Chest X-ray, PA view. Patient: 52 years old, sex F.
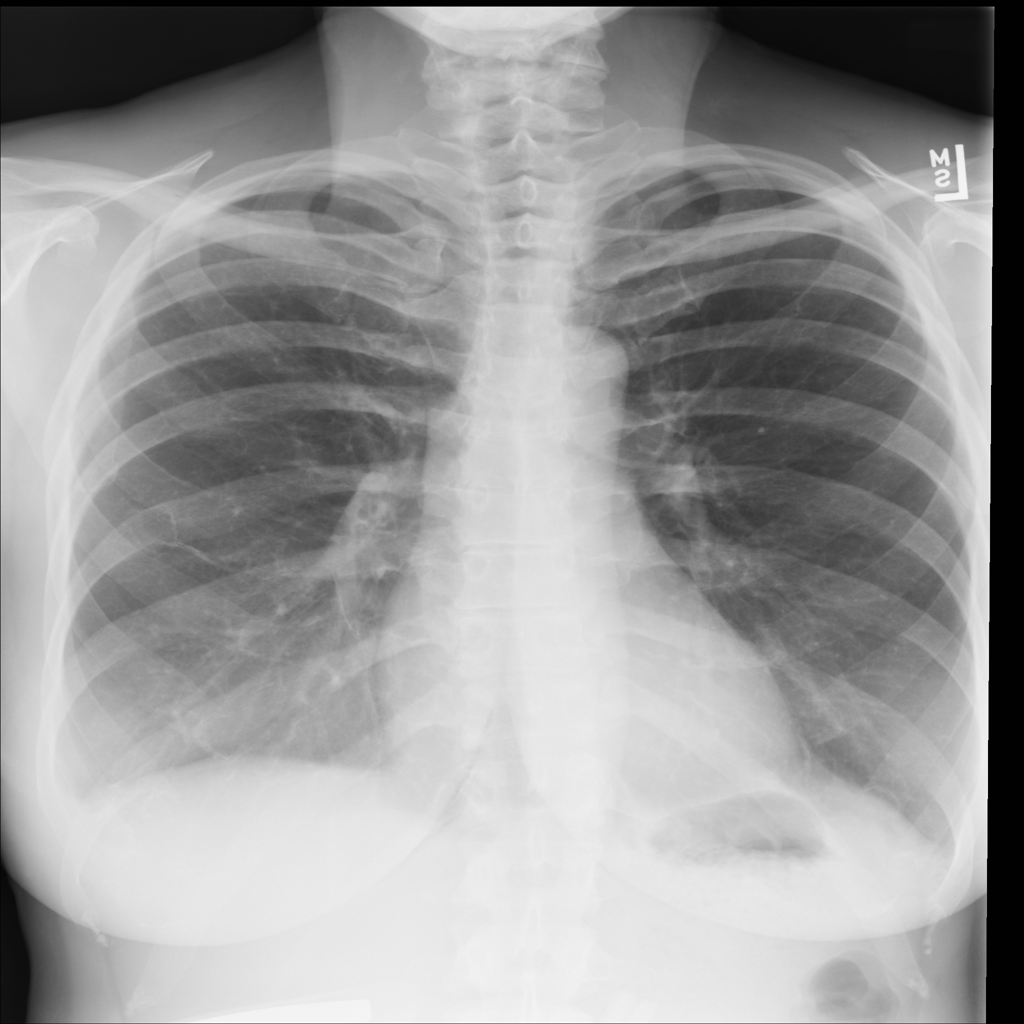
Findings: No Finding